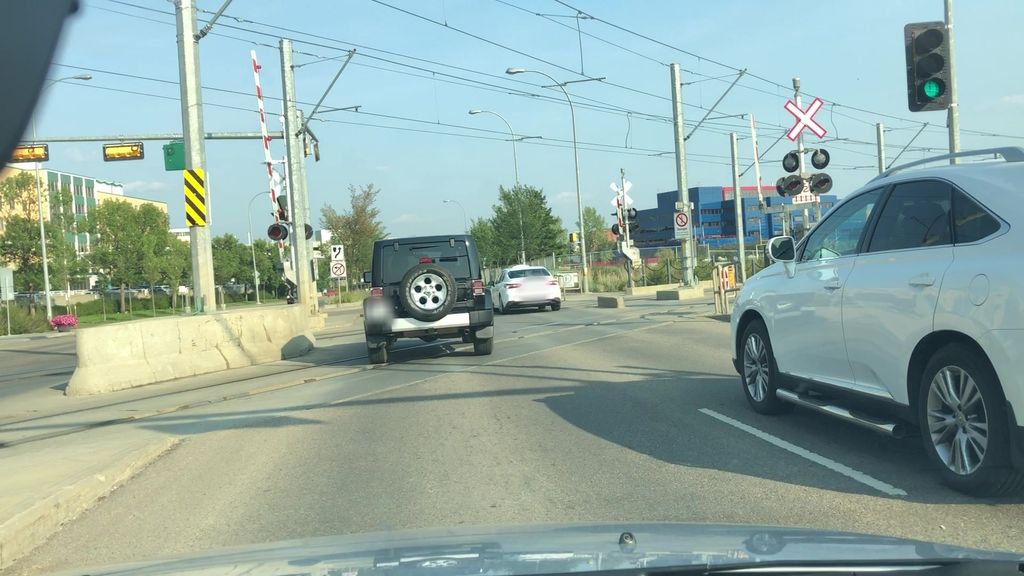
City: edmonton